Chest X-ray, PA view. Patient: 56 years old, sex M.
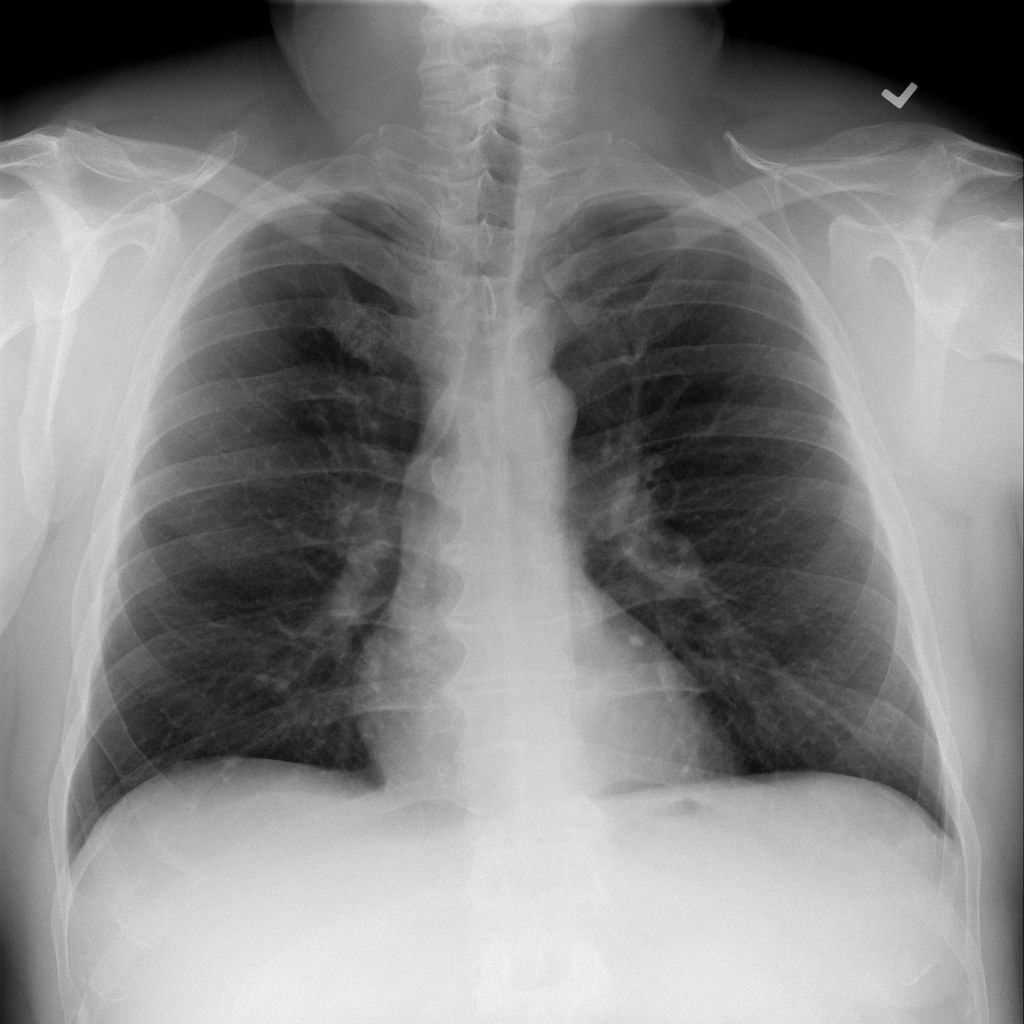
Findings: No Finding